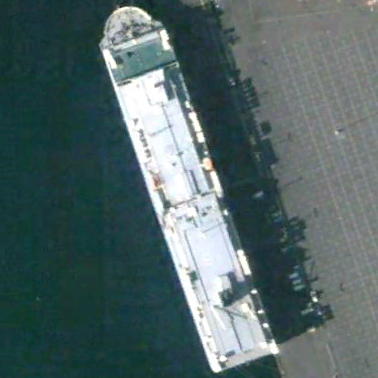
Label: civil